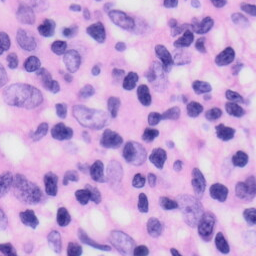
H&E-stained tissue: Skin